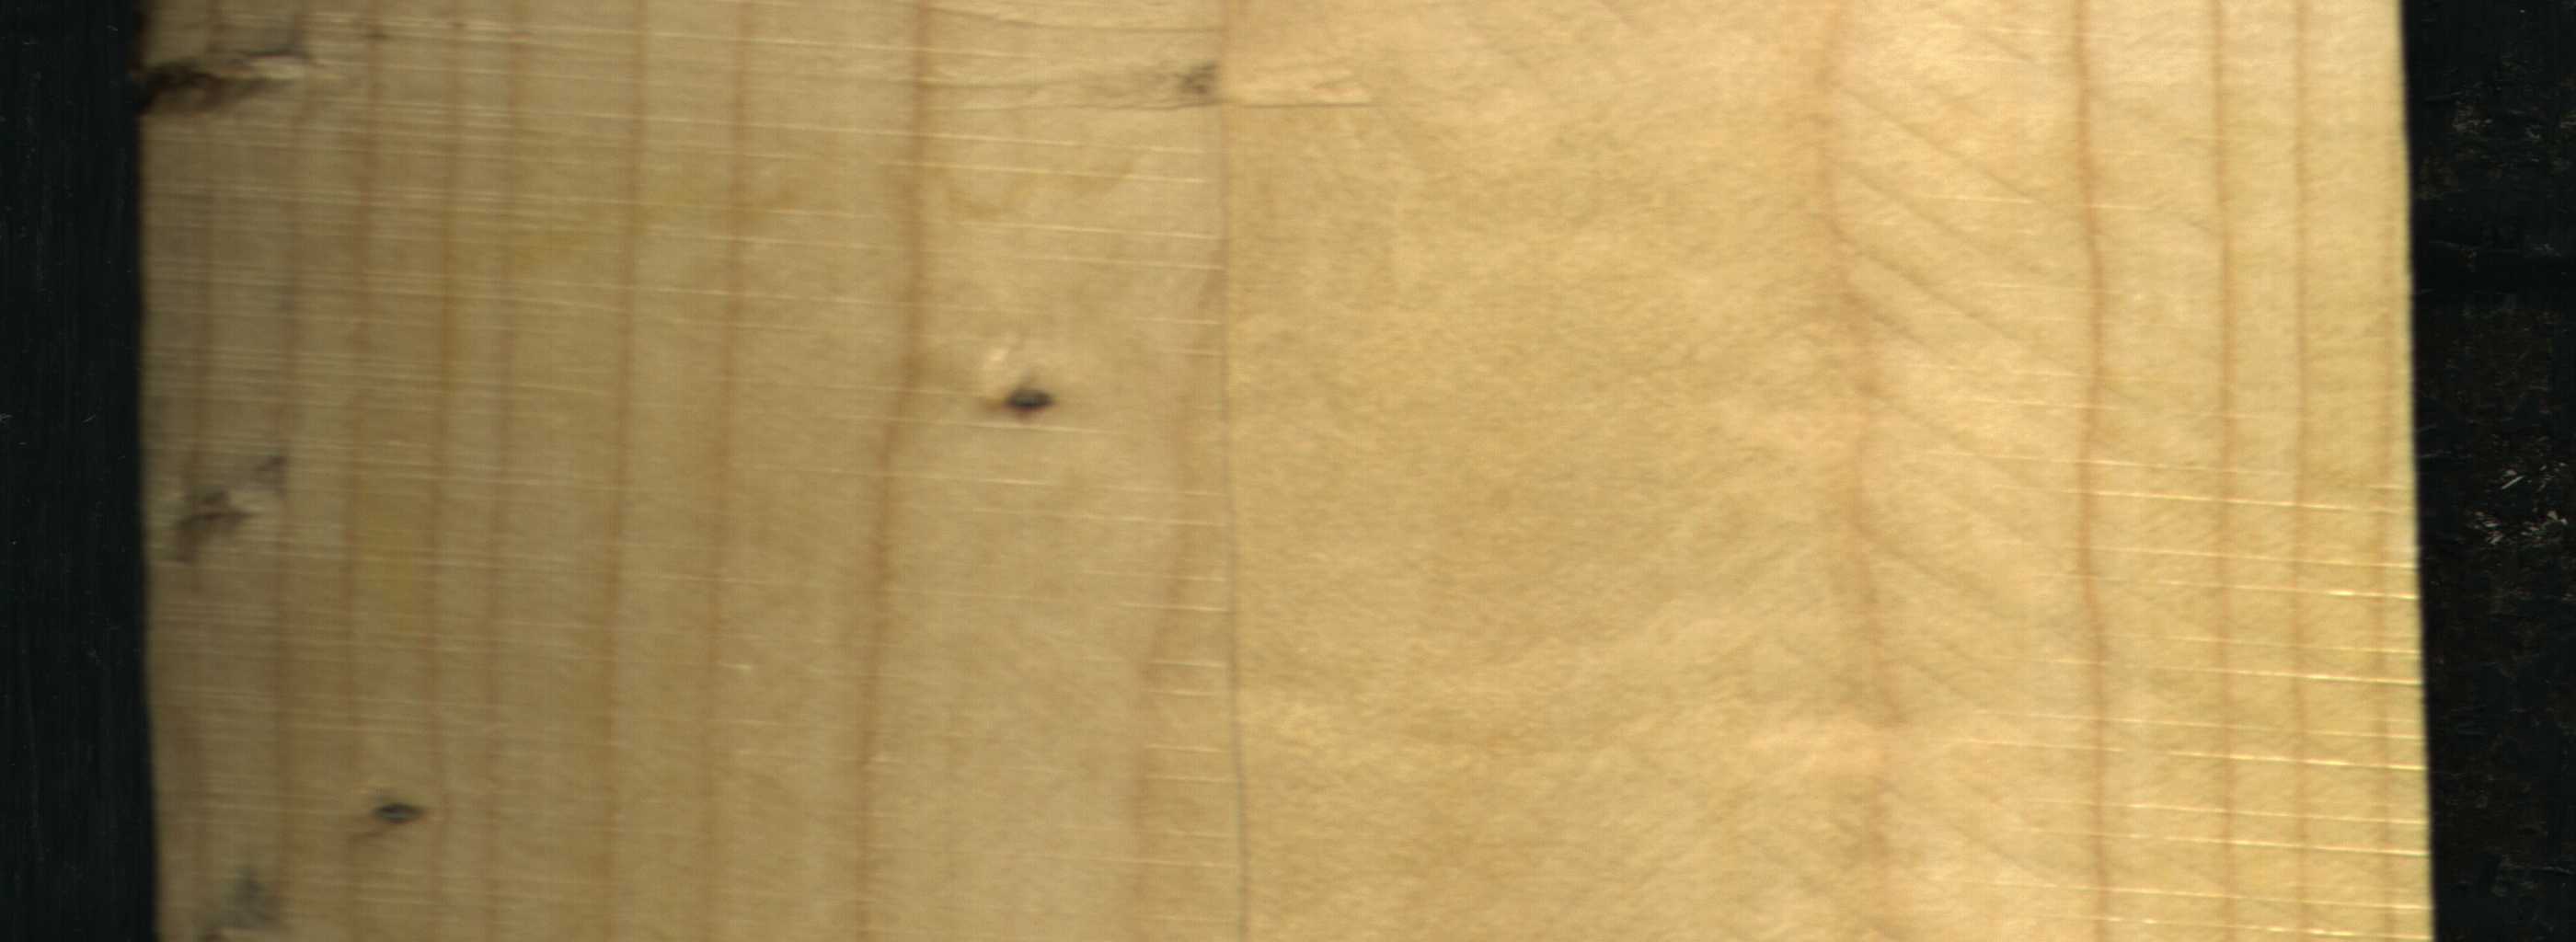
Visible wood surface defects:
Dead_Knot
Live_Knot
Live_Knot